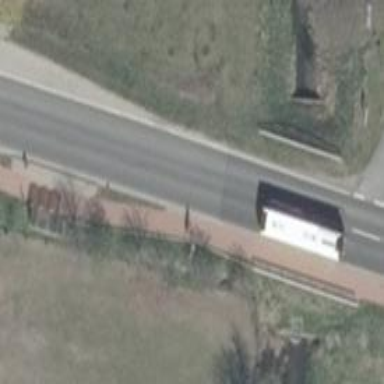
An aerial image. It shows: Secondary road with bridge. There are sidewalks on both sides and cycle track on the left.